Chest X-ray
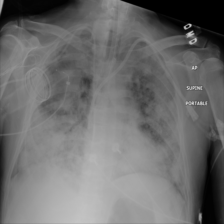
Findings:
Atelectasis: negative
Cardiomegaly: negative
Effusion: negative
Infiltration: negative
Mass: positive
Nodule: negative
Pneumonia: negative
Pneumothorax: negative
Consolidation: positive
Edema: negative
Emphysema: negative
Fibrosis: negative
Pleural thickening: negative
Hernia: negative